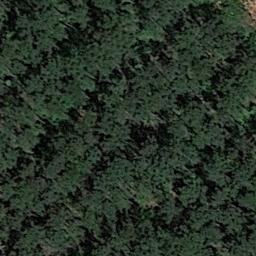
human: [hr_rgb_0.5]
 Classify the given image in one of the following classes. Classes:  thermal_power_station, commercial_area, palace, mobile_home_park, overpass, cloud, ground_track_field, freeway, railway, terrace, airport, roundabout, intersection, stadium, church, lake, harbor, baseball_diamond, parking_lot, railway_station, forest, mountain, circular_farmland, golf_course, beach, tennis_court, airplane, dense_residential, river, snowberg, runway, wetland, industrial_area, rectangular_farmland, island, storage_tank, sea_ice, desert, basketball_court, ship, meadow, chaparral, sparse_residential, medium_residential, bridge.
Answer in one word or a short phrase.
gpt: forest